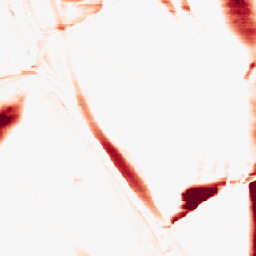
Category: morphological
Decomposition family: morphological_rect
Decomposition parameters: operation: opening
width: 50
height: 3
Upsampling method: nearest
Upsampling parameters: scale: 8
Upsampling scale: 8